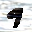
Label: 9